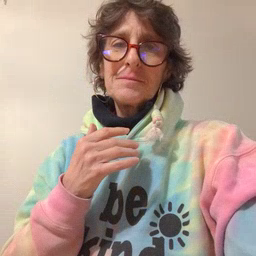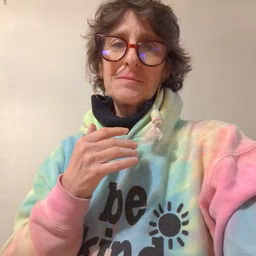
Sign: sad